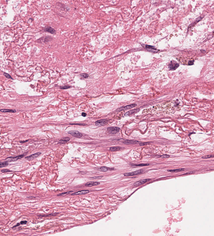
Tumor epithelial tissue: no
Tumor-associated stroma tissue: yes
Normal tissue: no